Field crop: maize
Growth stage: 2
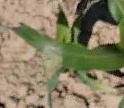
Species: maize